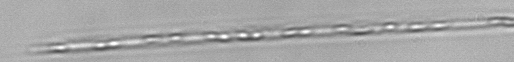
Label: Rhizosolenia